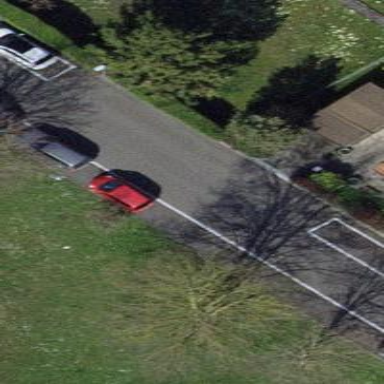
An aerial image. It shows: Street side parking area.